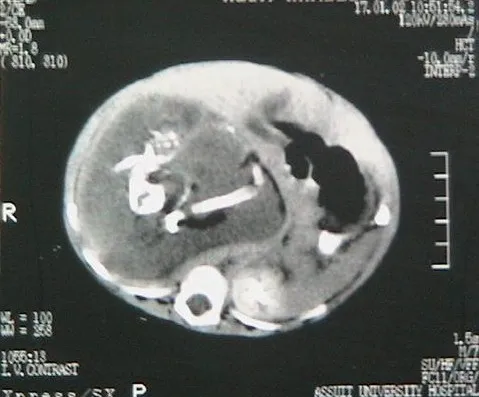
Computed Tomography scan of the patient's abdomen reveals a large retroperitoneal soft tissue mass. There are long hyperdense opacities that resemble fetal bones (see arrows).
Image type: radiology (ct)